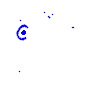
Particle: electron